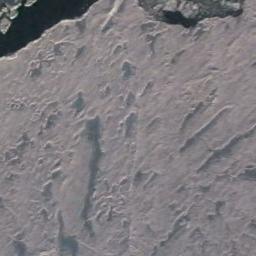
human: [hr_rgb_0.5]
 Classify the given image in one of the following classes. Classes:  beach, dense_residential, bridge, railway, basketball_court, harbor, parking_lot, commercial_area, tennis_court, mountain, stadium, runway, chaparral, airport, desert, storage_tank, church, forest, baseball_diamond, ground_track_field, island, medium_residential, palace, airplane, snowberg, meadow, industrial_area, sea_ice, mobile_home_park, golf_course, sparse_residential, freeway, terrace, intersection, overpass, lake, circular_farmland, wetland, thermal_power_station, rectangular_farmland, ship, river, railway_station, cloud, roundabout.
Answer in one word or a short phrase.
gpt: sea_ice